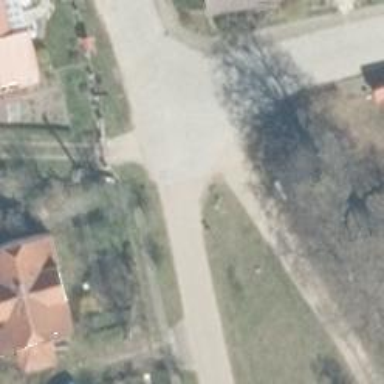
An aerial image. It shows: Residential road.